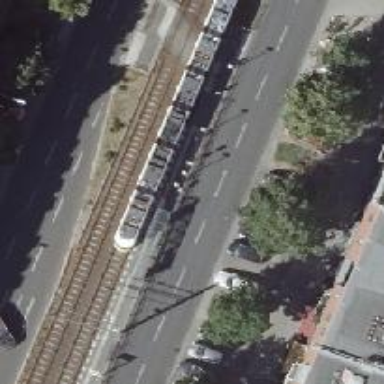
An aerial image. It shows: Tram stop position for public transport.